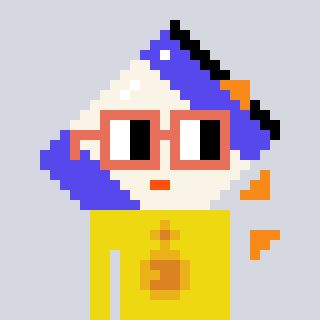
a pixel art character with square orange glasses, a chips-shaped head and a yellow-colored body on a cool background